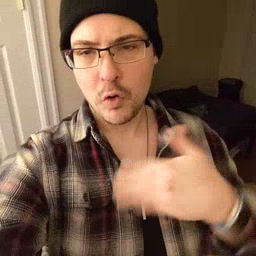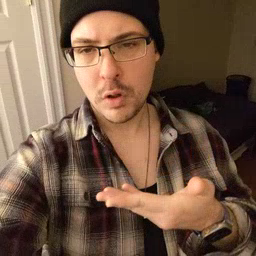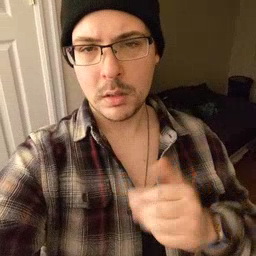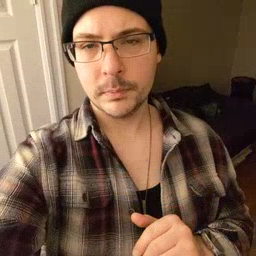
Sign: all